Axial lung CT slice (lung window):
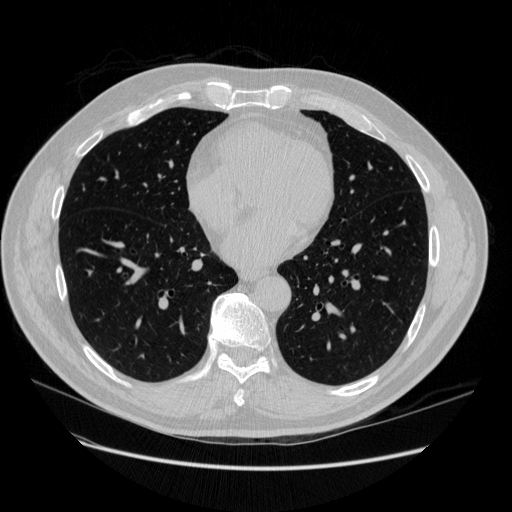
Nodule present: no